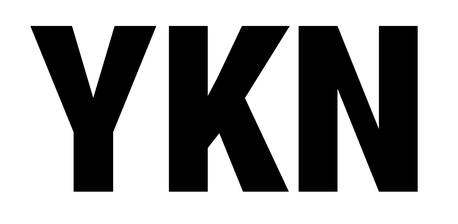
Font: Roboto_Condensed_Black